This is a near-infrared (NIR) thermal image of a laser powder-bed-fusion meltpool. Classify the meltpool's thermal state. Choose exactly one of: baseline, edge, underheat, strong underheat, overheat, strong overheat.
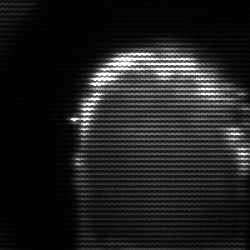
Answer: baseline